Question: What is the value of the measurement in the image?
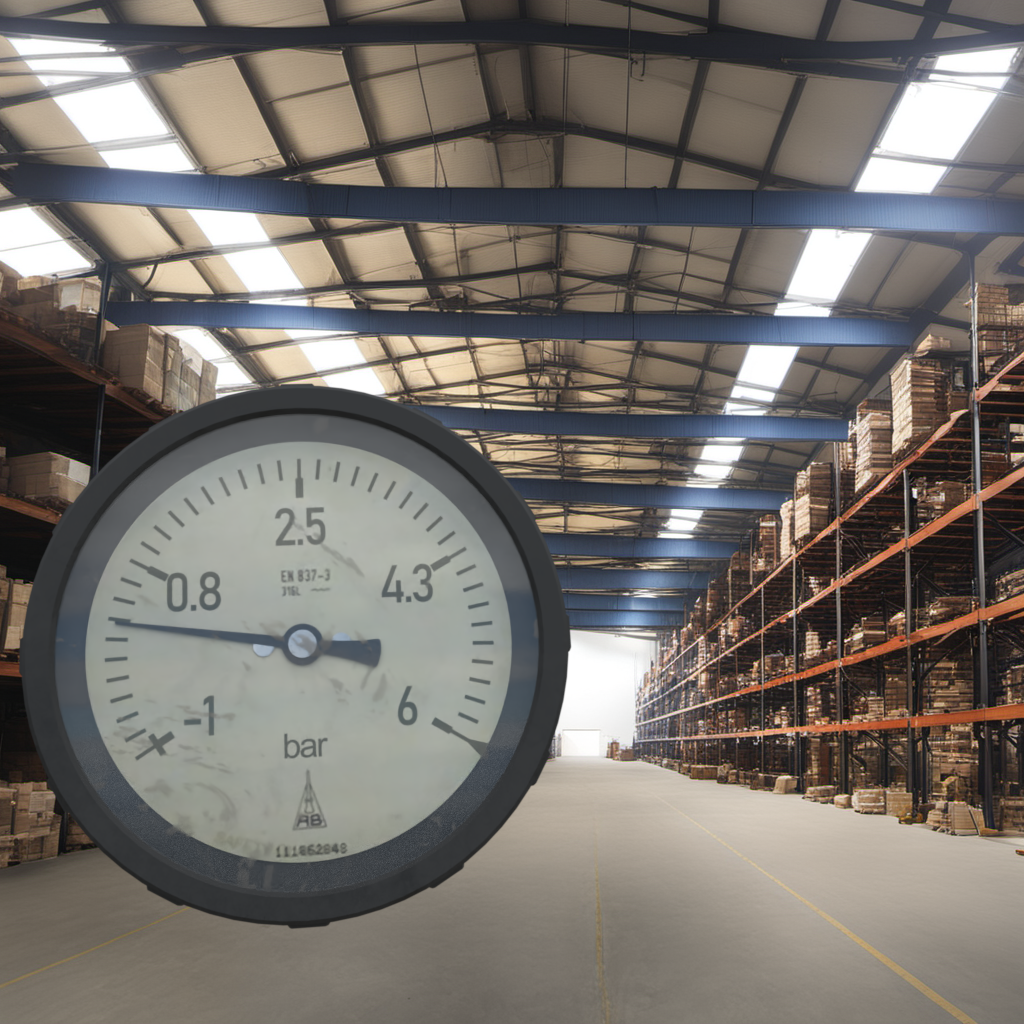
Answer: The result is 0.2
Question: What is the reading range of this measurement?
Answer: The range is from -1 to 6
Question: What is the minimum and maximum value of this measurement?
Answer: The minimum value is -1 and the maximum value is 6